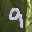
Label: 9